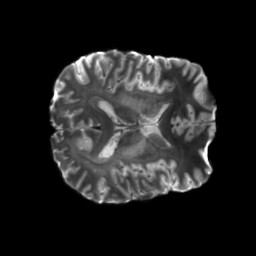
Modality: T2w
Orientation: axial
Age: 27
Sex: male
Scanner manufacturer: siemens
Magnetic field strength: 6.98 T
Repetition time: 7.08 s
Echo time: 0.0756 s